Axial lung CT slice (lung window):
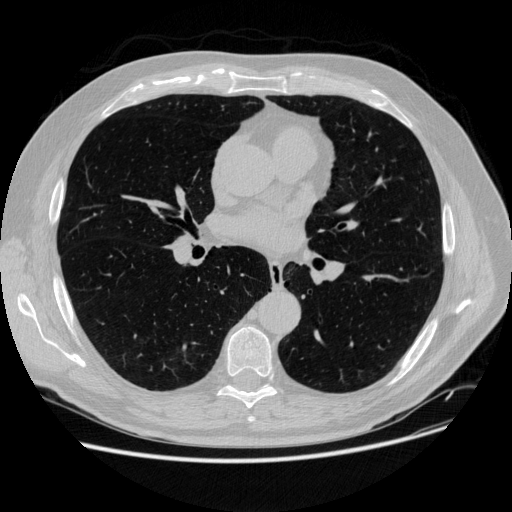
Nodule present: no